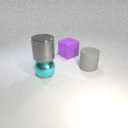
large cyan metal sphere below large gray metal cylinder